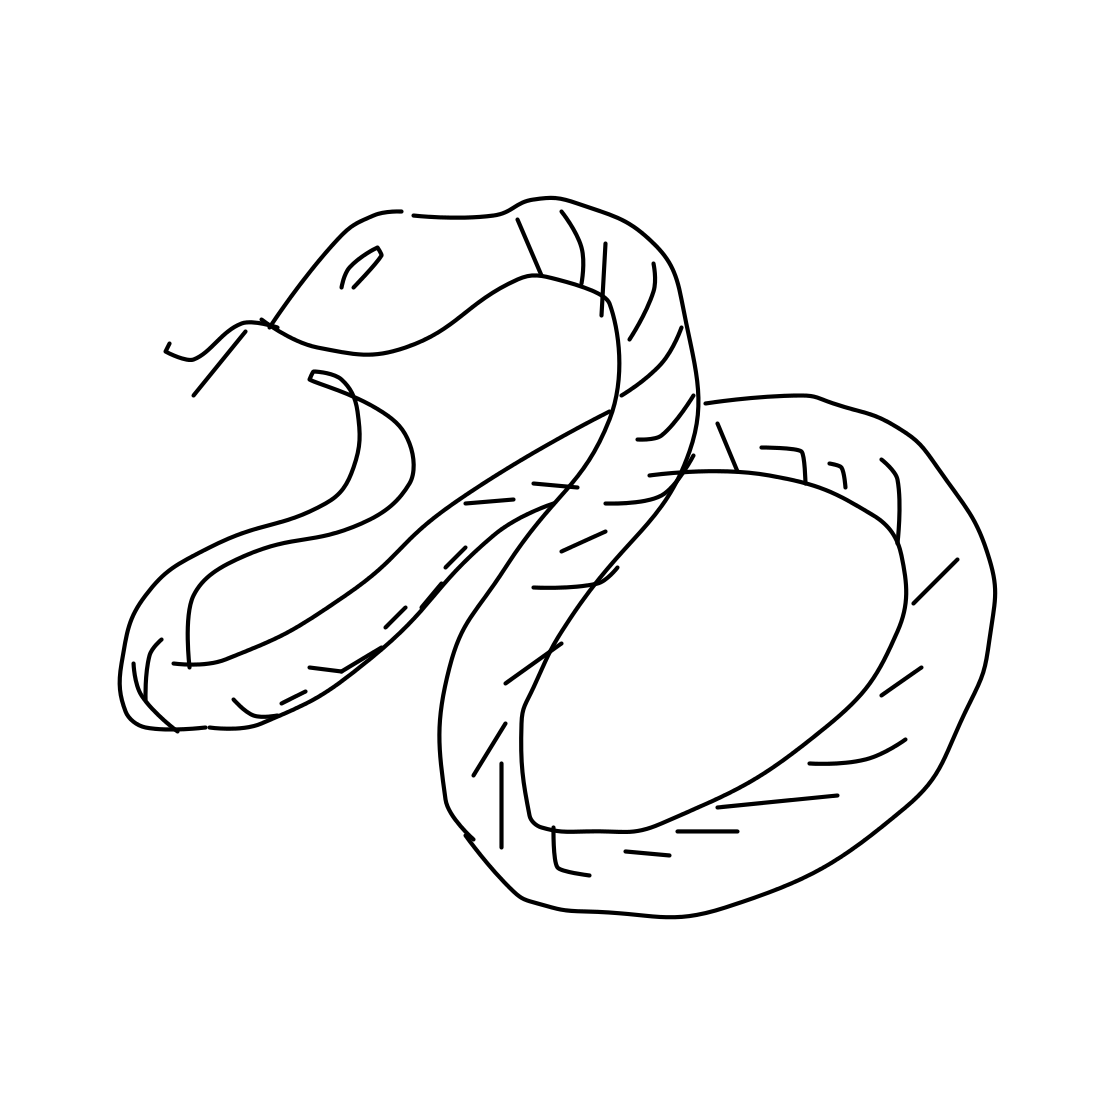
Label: snake